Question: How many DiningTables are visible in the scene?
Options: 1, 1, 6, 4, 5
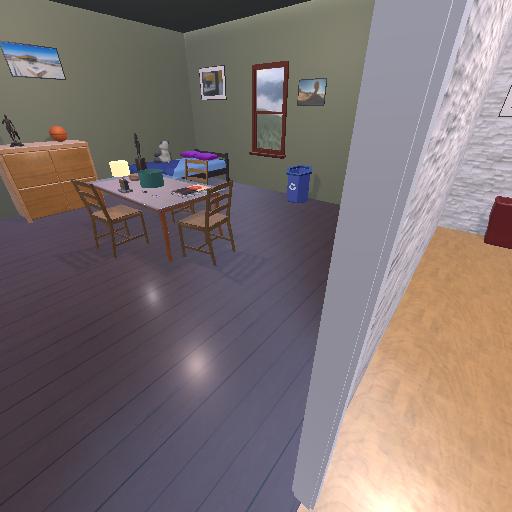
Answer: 1